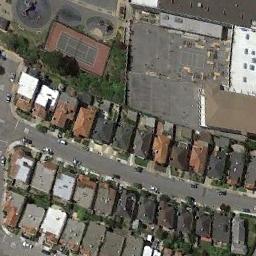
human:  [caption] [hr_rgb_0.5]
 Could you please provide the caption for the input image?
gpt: Many buildings of different shapes are beside the tennis courts .

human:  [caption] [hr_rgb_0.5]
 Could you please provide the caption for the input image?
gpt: There is a long red and green tennis court in the picture .

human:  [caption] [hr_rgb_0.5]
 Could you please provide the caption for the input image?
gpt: The tennis court is behind a residential area surrounded by trees .

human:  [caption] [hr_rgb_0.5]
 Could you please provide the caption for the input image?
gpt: The tennis court is next to some buildings and trees .

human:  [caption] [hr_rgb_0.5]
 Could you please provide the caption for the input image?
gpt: There are many buildings near the tennis court .